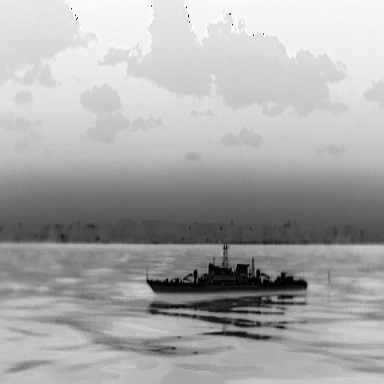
There is a warship in the infrared image.